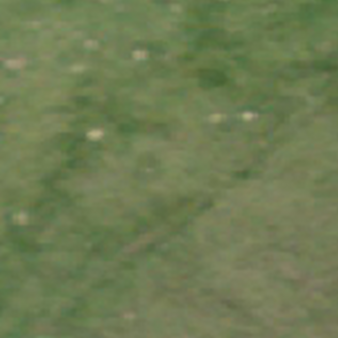
Label: other